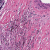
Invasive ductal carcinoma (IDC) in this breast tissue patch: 1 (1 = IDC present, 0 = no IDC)